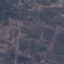
Label: HerbaceousVegetation